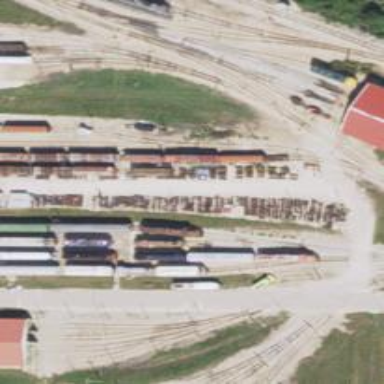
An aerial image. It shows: Preserved railway yard with electrified contact lines for trains.